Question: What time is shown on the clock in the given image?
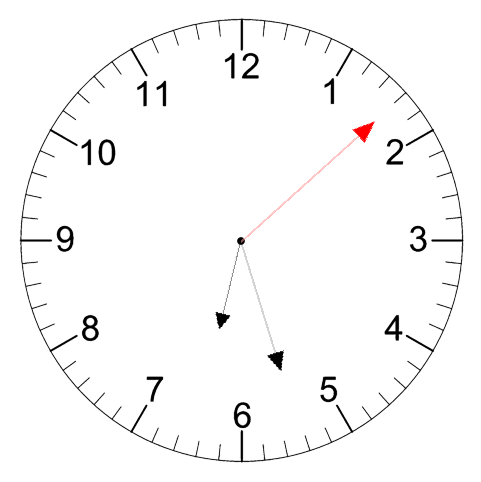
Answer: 06:27:08